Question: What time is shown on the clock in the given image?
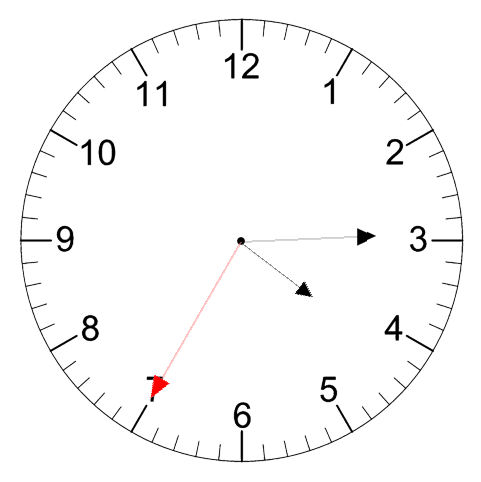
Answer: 04:14:35